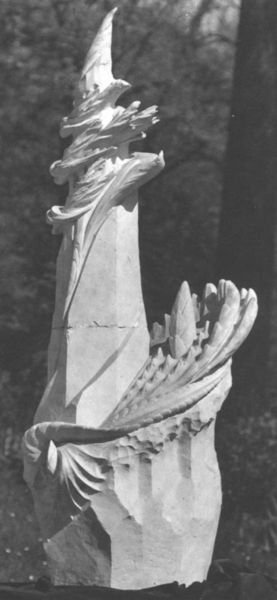
Titel: Bewegung
Künstler: Hermann Obrist
Schlagwörter: marmor, stein, skulptur, wellen, moderne kunst, bildhauer